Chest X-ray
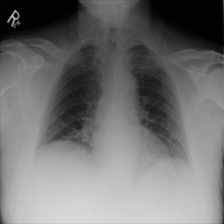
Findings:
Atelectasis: positive
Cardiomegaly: negative
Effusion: negative
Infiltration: negative
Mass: negative
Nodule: negative
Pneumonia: negative
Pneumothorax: negative
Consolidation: negative
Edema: negative
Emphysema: negative
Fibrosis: negative
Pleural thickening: negative
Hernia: negative